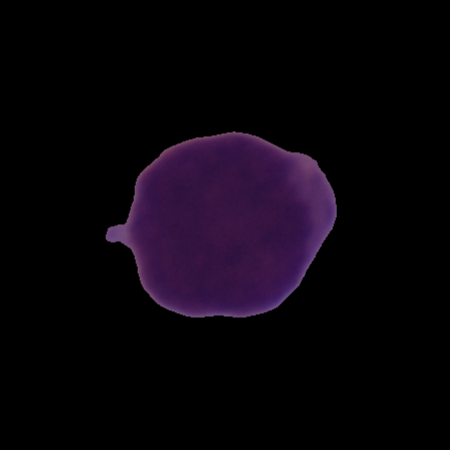
Label: cancer